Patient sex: F
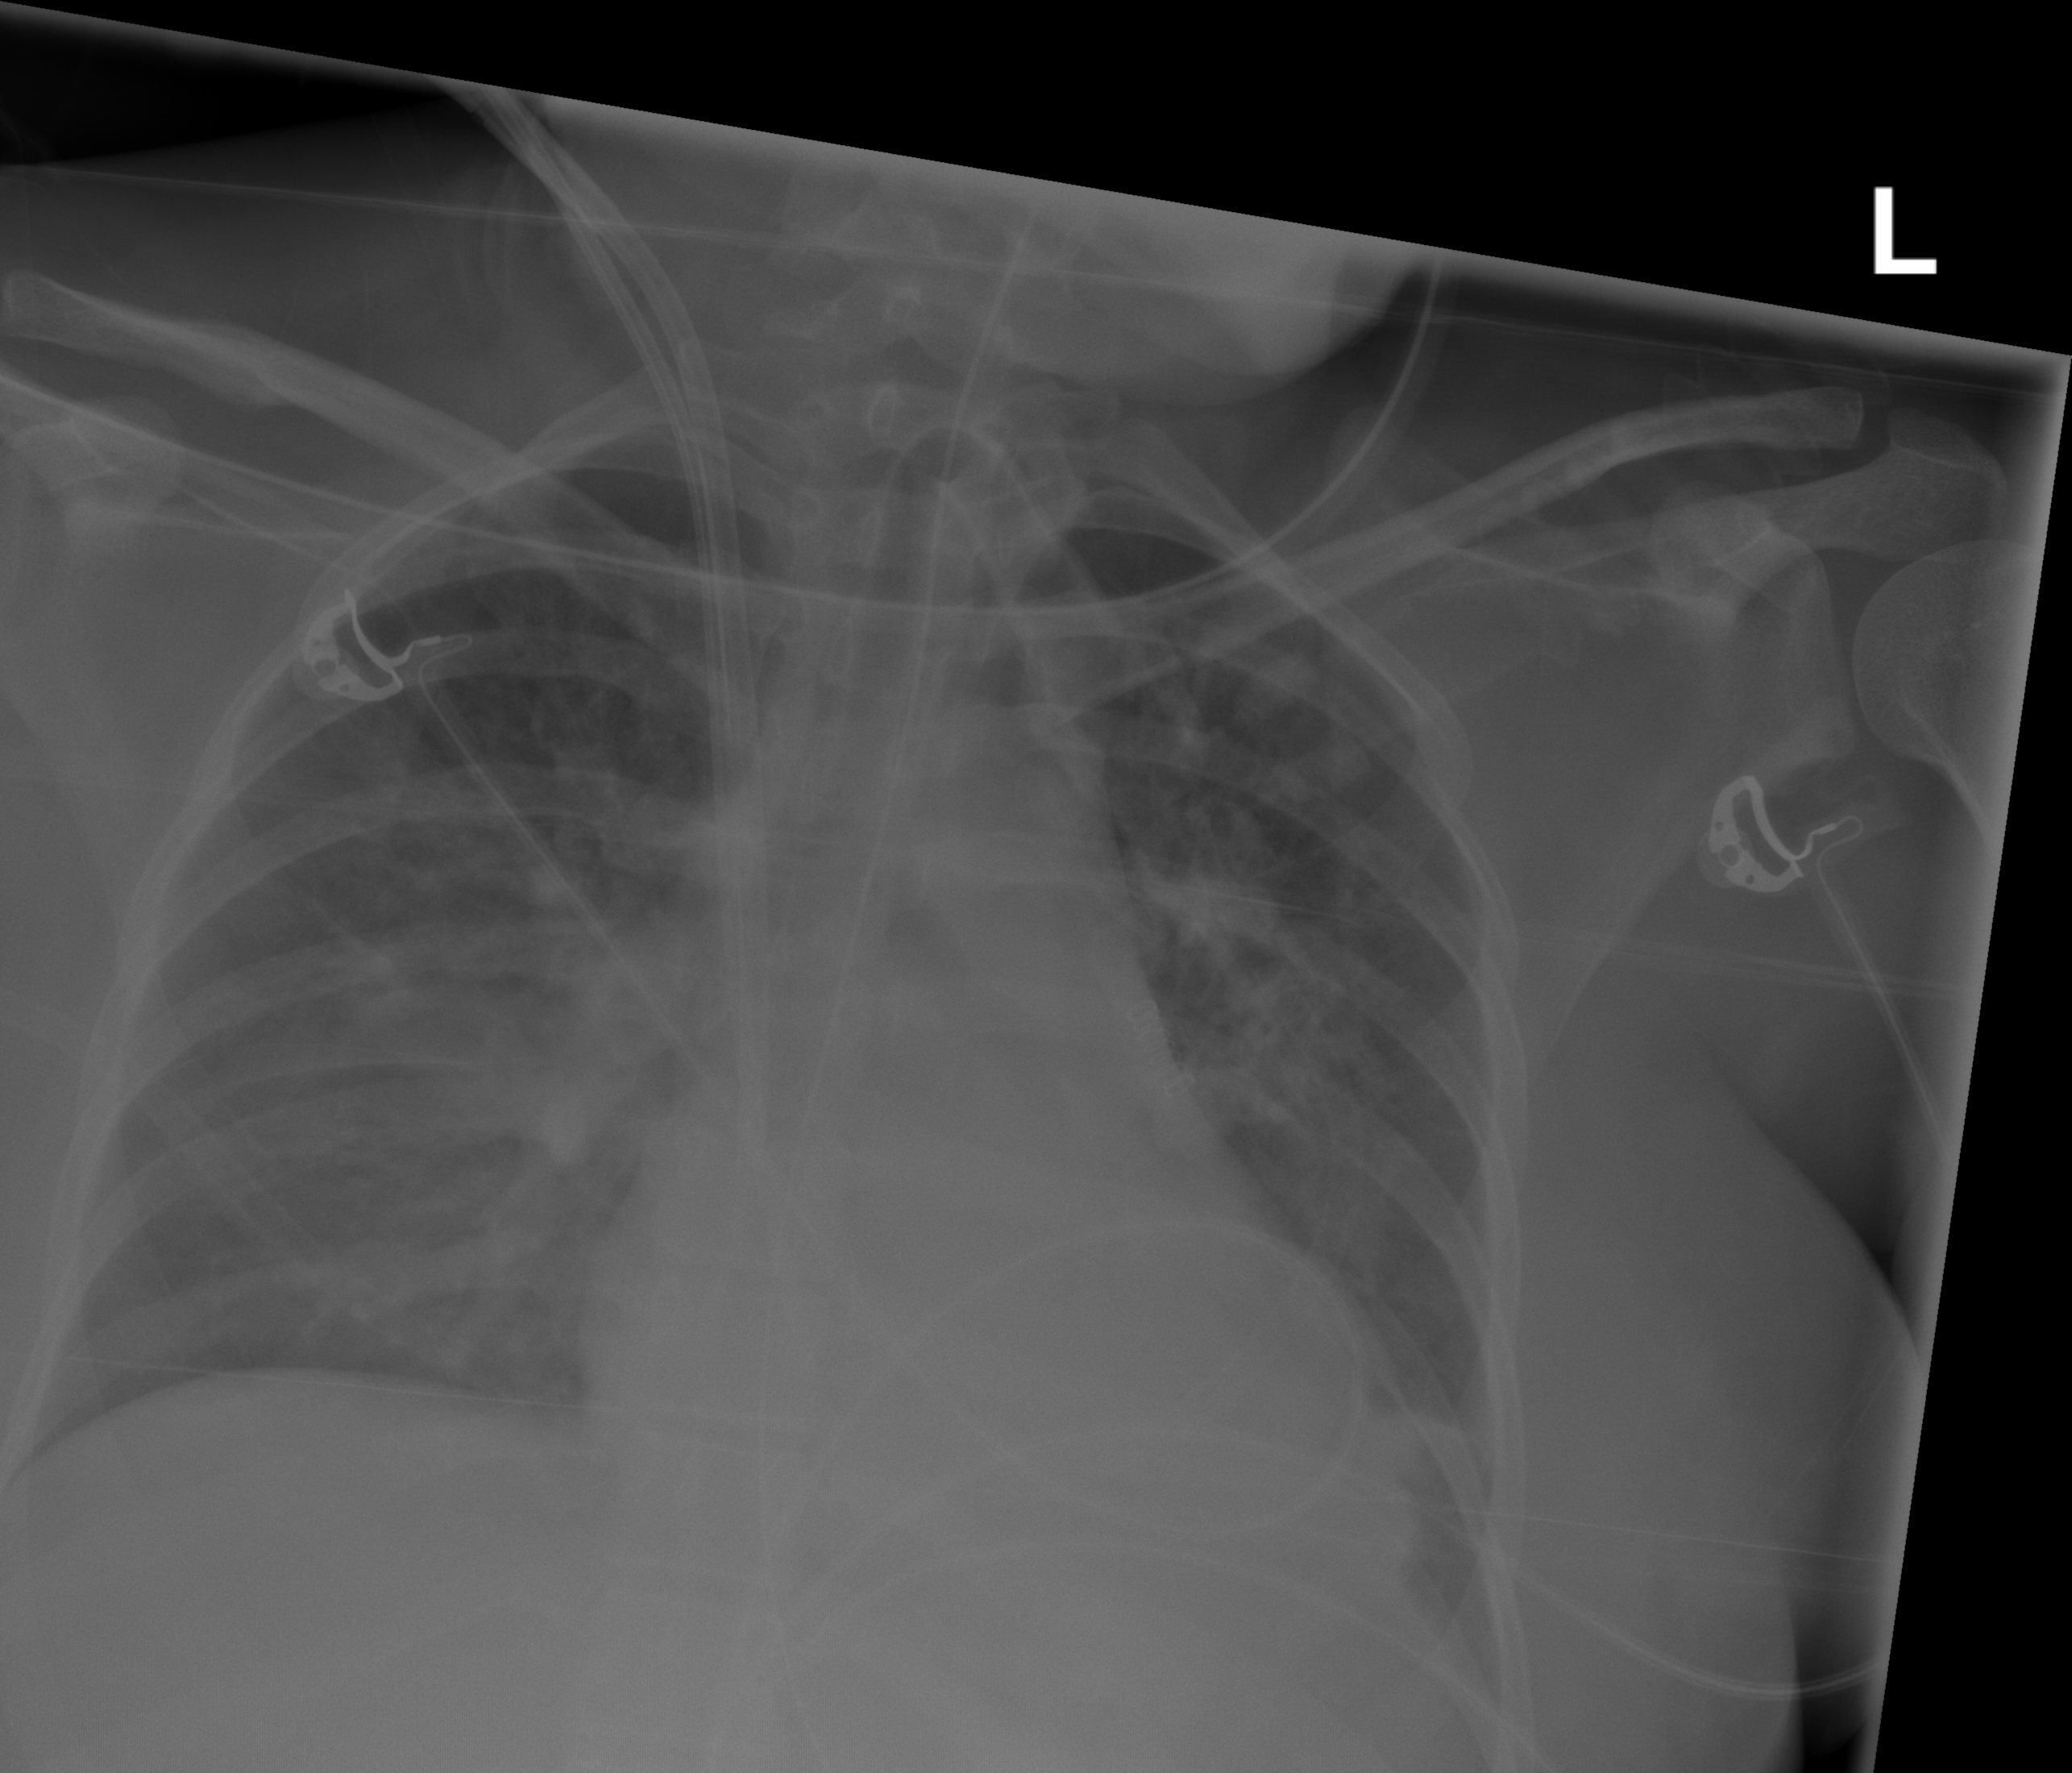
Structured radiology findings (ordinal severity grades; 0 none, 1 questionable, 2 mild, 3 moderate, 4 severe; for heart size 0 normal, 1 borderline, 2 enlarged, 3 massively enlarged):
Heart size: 1
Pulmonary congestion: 3
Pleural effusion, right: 1
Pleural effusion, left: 1
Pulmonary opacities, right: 2
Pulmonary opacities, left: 0
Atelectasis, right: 0
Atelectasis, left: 2